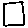
Label: square